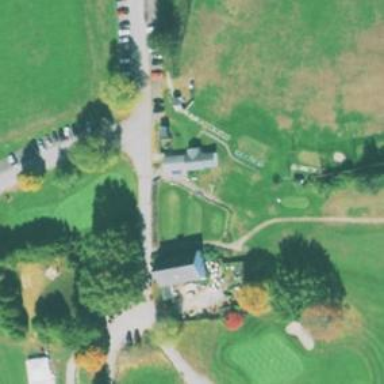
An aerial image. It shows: Golf tee.